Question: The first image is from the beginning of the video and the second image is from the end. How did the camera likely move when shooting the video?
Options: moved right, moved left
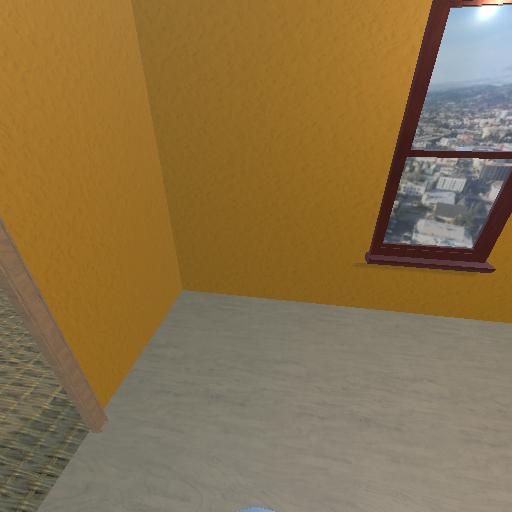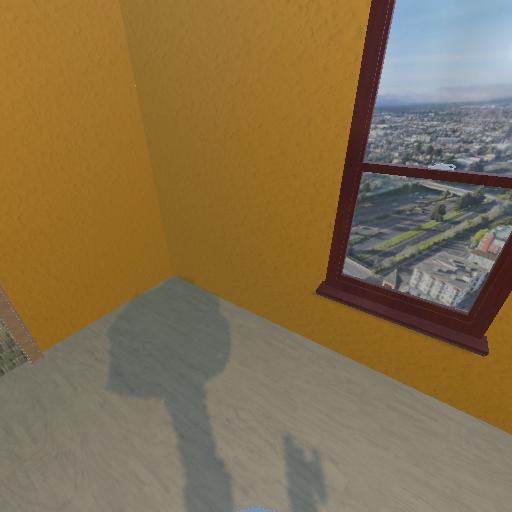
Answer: moved right